Question: I'm using Quartz.Net to schedule Jobs. Please see my code . Why does this error occur?
I need to register the data in the database.
error :

I'm using this code to register data :
'''
public class NewsSchedule : INewsSchedule
{
public void Run(int minute)
{
DateTimeOffset startTime = DateBuilder.FutureDate(2, IntervalUnit.Second);
IJobDetail job = JobBuilder.Create<NewsJob>()
.WithIdentity("newsJob")
.Build();
ITrigger trigger = TriggerBuilder.Create()
.WithIdentity("trigger1")
.StartAt(startTime)
.WithSimpleSchedule(x => x.WithIntervalInSeconds(60).RepeatForever())
.Build();
ISchedulerFactory sf = new StdSchedulerFactory();
IScheduler sc = sf.GetScheduler();
sc.ScheduleJob(job, trigger);
sc.Start();
}
}
public interface INewsSchedule
{
void Run(int minute);
}
public class NewsJob : IJob
{
public void Execute(IJobExecutionContext context)
{
var sqlConnection = new SqlConnection("Data Source=.;Initial Catalog=NewsApk;Integrated Security=SSPI;");
sqlConnection.Open();
var sqlCommand = new SqlCommand("Insert into JN_NewsCategories(NewsCategoriesFr,NewsCategoriesEn,IsGetNews)Values(@1,@2,@3)");
sqlCommand.Parameters.AddWithValue("@1", "test");
sqlCommand.Parameters.AddWithValue("@2", "test2");
sqlCommand.Parameters.AddWithValue("@3", false);
sqlCommand.ExecuteNonQuery();
sqlConnection.Close();
}
}
'''
Please see :
The Select command works correctly, but the register Command does not work.
'''
public class NewsJob : IJob
{
public void Execute(IJobExecutionContext context)
{
var sqlConnection =
new SqlConnection("Data Source=.;Initial Catalog=NewsApk;Integrated Security=SSPI;");
sqlConnection.Open();
var sqlCommand =
new SqlCommand(
"Insert into JN_NewsCategories(NewsCategoriesFa,NewsCategoriesEn,IsGetNews)Values(@1,@2,@3)");
sqlCommand.Parameters.AddWithValue("@1", "test");
sqlCommand.Parameters.AddWithValue("@2", "test2");
sqlCommand.Parameters.AddWithValue("@3", false);
SqlDataAdapter sqlDataAdapter = new SqlDataAdapter("select * from JN_NewsCategories", sqlConnection);
DataTable dataTable = new DataTable();
sqlDataAdapter.Fill(dataTable);// 12 record found. its ok.
sqlCommand.ExecuteNonQuery();
sqlConnection.Close();
}
}
'''
thanks @K.B. i found error. "Message = "ExecuteNonQuery: Connection property has not been initialized.". Why does this error occur?
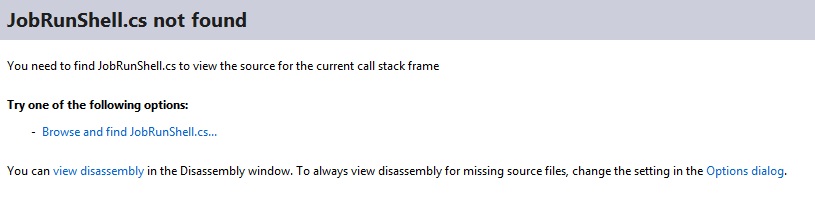
Answer: i found answer.
replace this :
'''
var sqlCommand = new SqlCommand("Insert into JN_NewsCategories(NewsCategoriesFa,NewsCategoriesEn,IsGetNews)Values(@1,@2,@3)");
'''
with this :
'''
var sqlCommand = new SqlCommand("Insert into JN_NewsCategories(NewsCategoriesFa,NewsCategoriesEn,IsGetNews)Values(@1,@2,@3)",sqlConnection);
'''